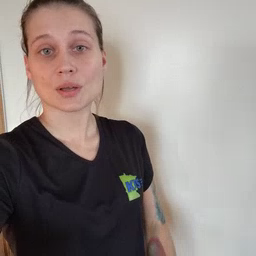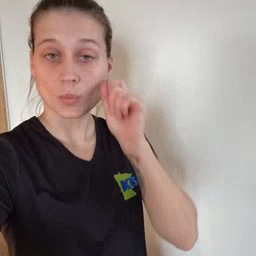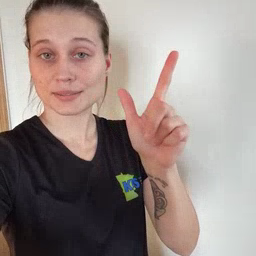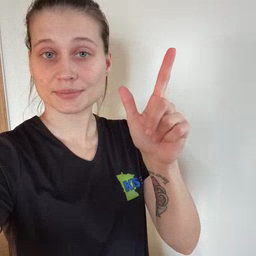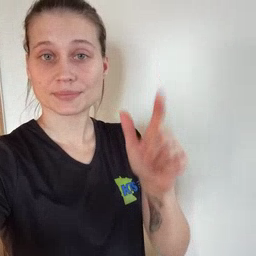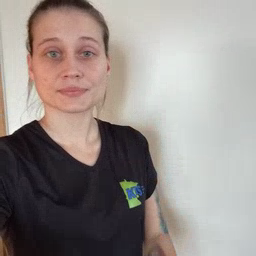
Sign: wake